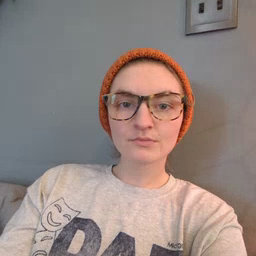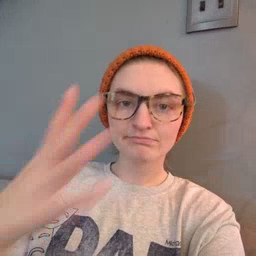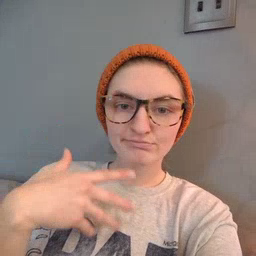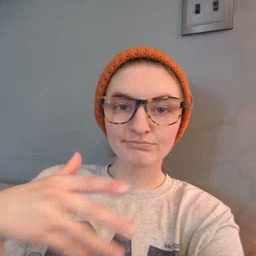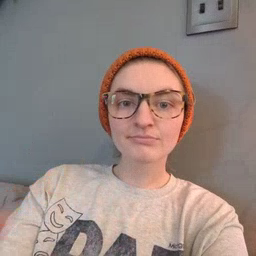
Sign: sad